Question: I have this SQL query which calculates total weight:
'''
select c.componentid, nvl(cs.weightkg, 0) as componentkg,
(case
when exists (select 1 from component where fkcomponentid = c.componentid) then
(select sum(nvl(cs.weightkg, 0)) as kg FROM component a, componentstats cs where a.fkcomponentid is not null and cs.componentstatsid = a.componentstatsid and a.fkcomponentid = c.componentid)
end) as childrenkg
from component c, componentstats cs
where
cs.componentstatsid = c.componentstatsid
and componentid = ?
order by c.componentid;
'''
How I can rewrite it into hierarchical query? Is this possible?
EDIT: Picture of the scheme

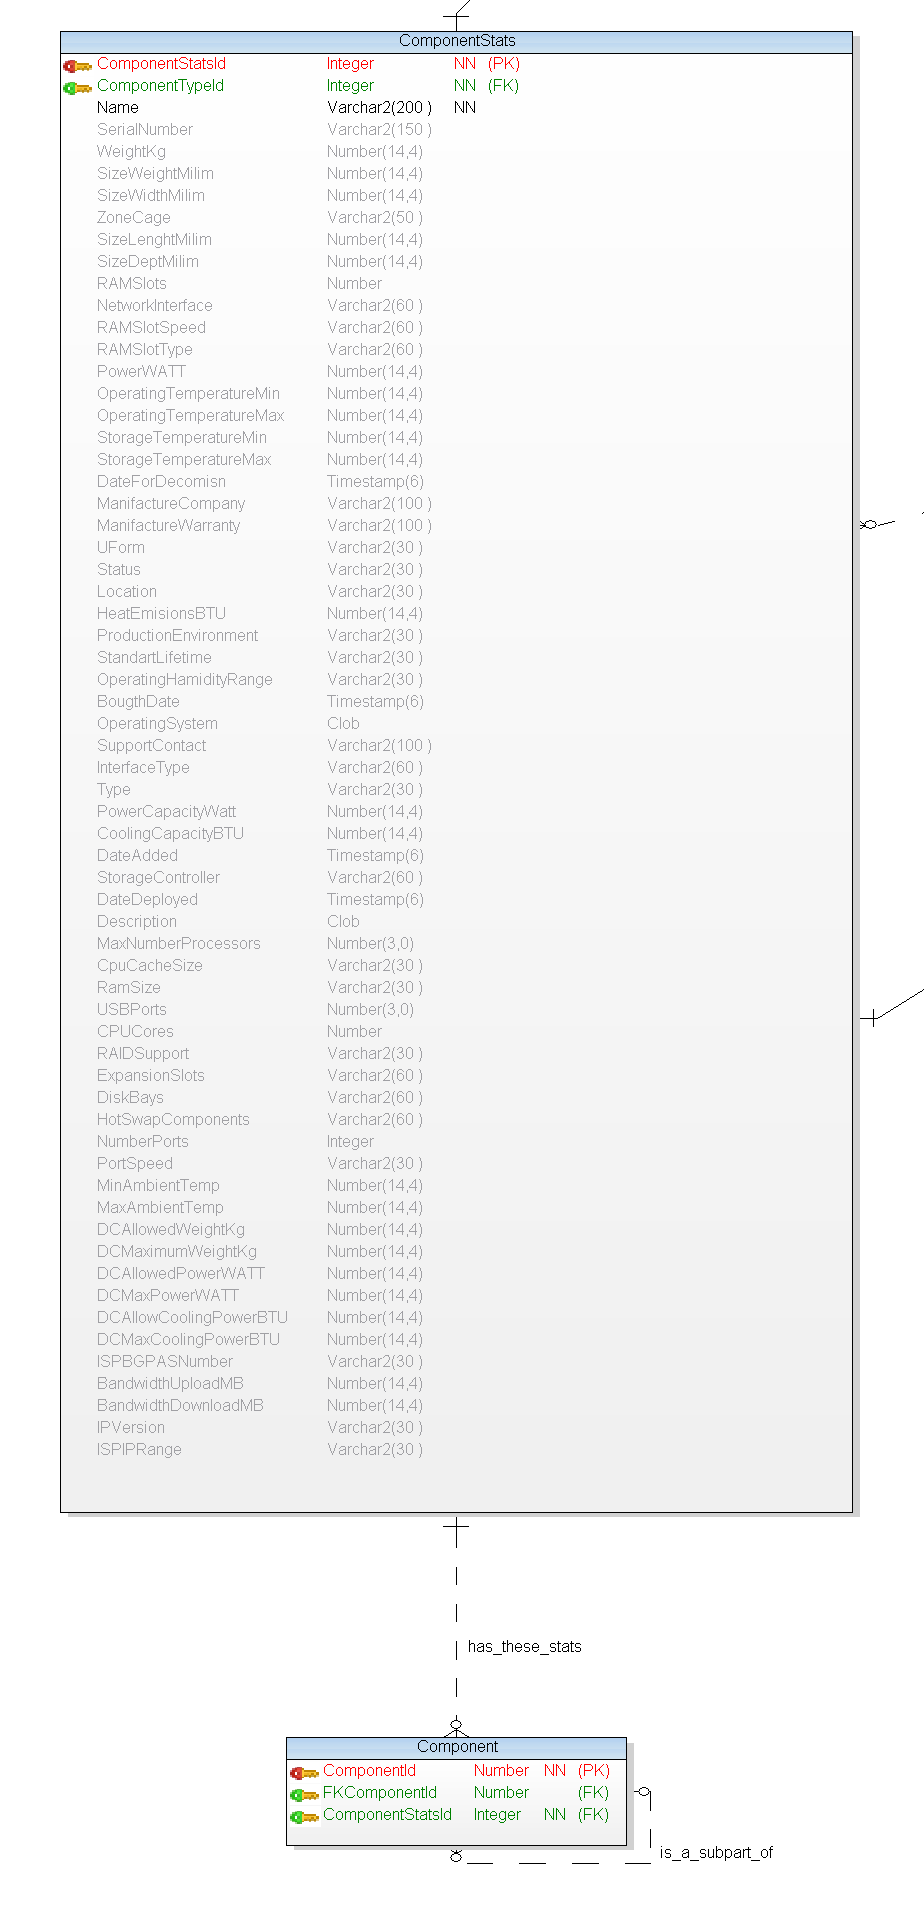
Answer: The basic query would be like this:
'''
select the_level, c.componentid, NVL( cs.weightkg,0) as componentkg
from ( select level the_level, componentid from component
start with componentid = ?
connect by fkcomponentid = prior componentid
) c
join componentstats using (componentstatsid)
order by the_level, c.componentid
'''
That would give you each individual component and its weight. You could then group and sum in various ways -- either by level if you want the sum of the subcomponents' weights as in your original query, or over everything if you just want a total weight.